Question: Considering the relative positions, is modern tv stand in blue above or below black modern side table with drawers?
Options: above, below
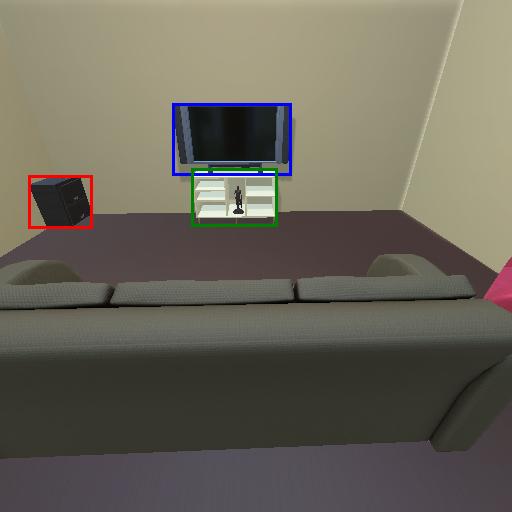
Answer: above